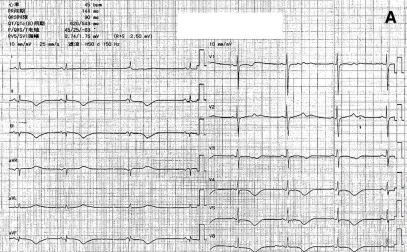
(A) Baseline 12-lead ECG of the patient before the single-chamber pacemaker implantation showed significant sinus bradycardia, junctional escape rhythm, and long QTc of 543 ms.
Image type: electrography (ekg)